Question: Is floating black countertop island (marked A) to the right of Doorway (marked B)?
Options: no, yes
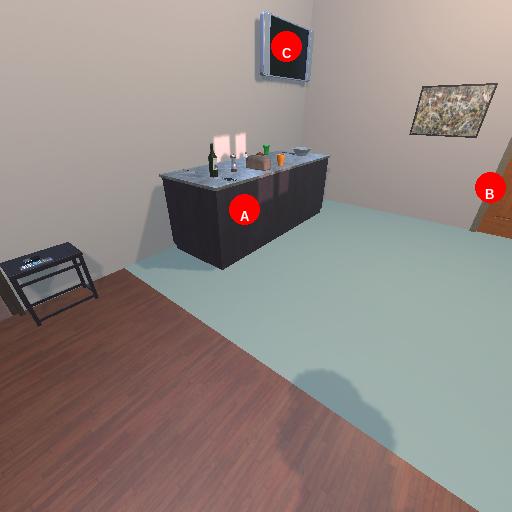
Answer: no